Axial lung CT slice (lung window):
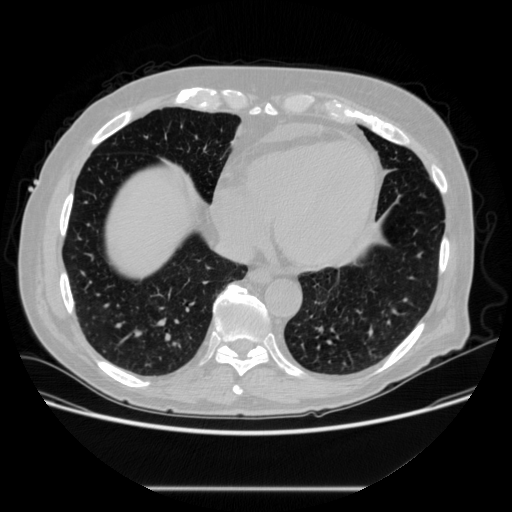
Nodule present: no